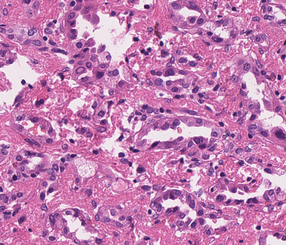
Tumor epithelial tissue: yes
Tumor-associated stroma tissue: yes
Normal tissue: no